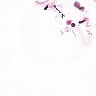
Metastatic tissue present: no